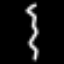
Label: squiggle